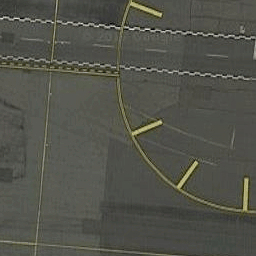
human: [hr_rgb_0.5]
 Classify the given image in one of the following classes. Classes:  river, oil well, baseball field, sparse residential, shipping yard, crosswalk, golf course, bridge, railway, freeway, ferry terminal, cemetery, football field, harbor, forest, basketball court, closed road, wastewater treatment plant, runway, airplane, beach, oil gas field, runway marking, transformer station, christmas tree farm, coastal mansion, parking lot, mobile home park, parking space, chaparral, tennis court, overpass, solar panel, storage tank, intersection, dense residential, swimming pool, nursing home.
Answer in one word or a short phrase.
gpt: runway marking